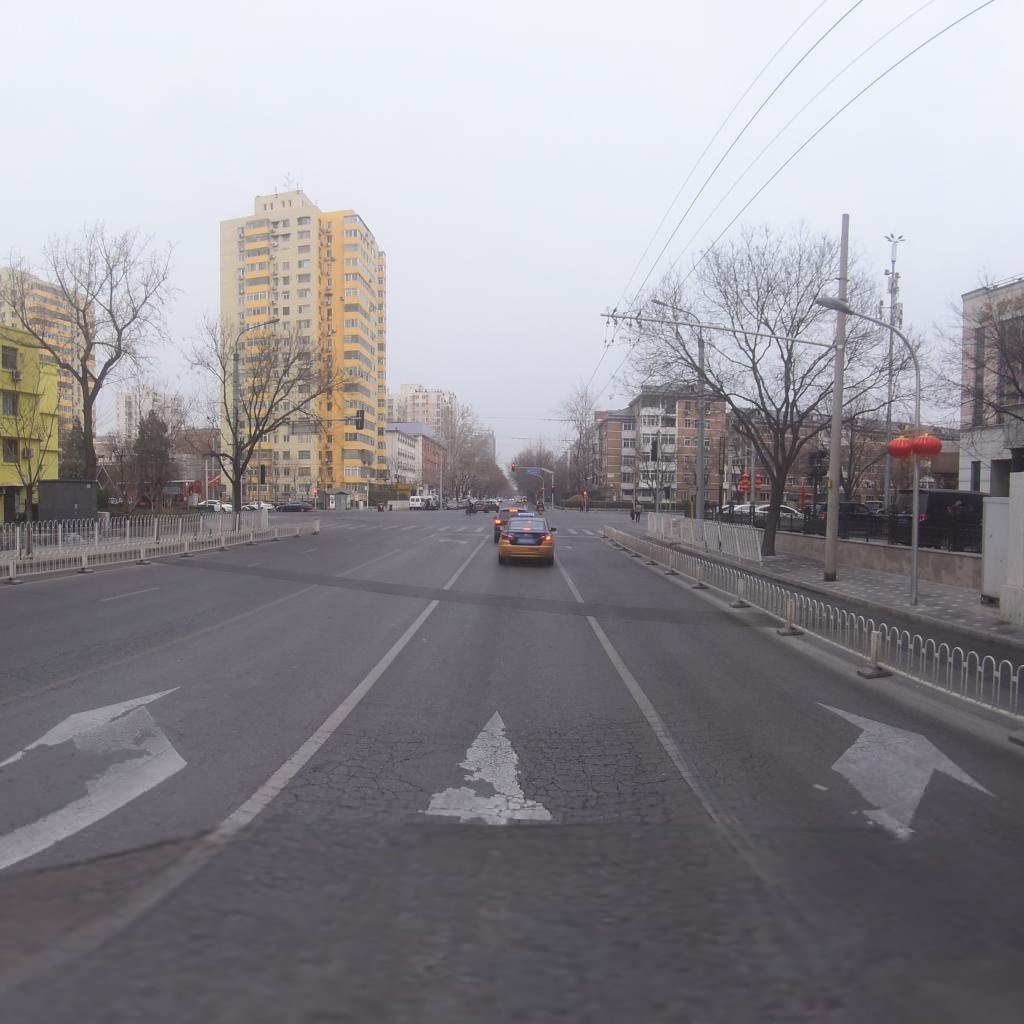
Region: Xicheng
Road damage annotations: alligator crack